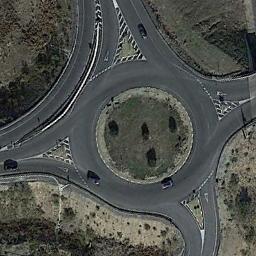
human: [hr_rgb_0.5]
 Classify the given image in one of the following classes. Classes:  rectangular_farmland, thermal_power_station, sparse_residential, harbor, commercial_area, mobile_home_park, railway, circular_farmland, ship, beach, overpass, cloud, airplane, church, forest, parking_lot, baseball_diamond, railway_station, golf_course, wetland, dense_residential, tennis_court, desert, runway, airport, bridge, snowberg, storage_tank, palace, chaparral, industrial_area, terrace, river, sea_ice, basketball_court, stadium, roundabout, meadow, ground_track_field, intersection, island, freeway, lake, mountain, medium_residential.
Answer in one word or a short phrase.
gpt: roundabout